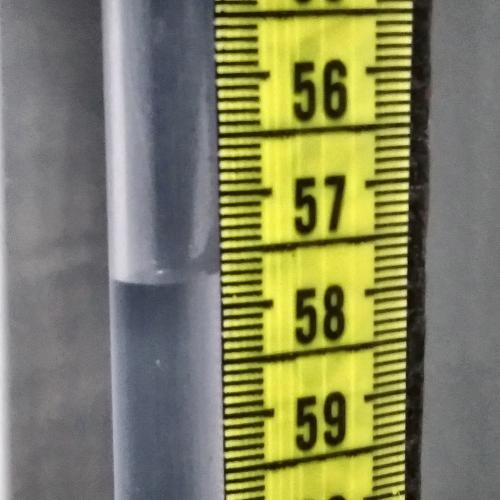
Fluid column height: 57.7 cm